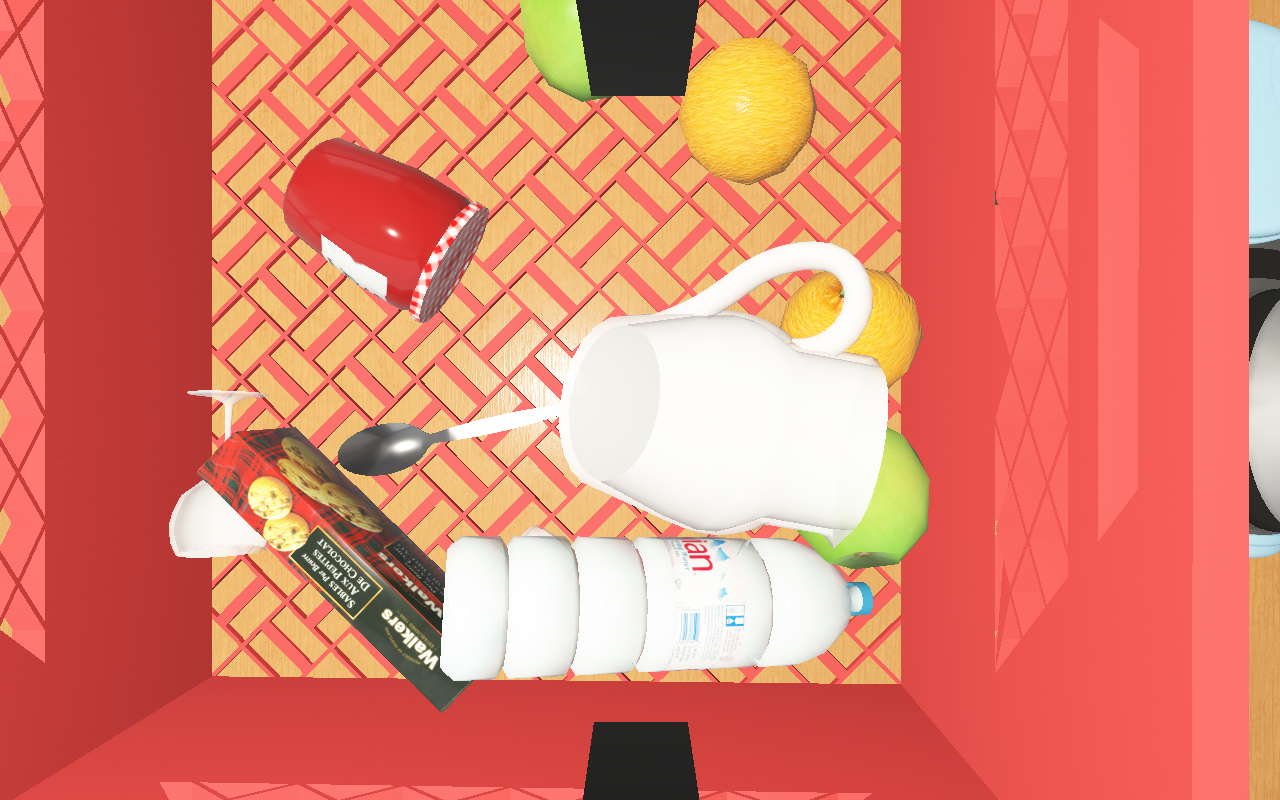
Objects in the scene:
water bottle
orange
plate
glass
jam jar
cereal box
cereal box
biscuit box